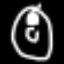
Label: donut